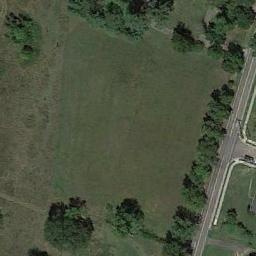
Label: meadow